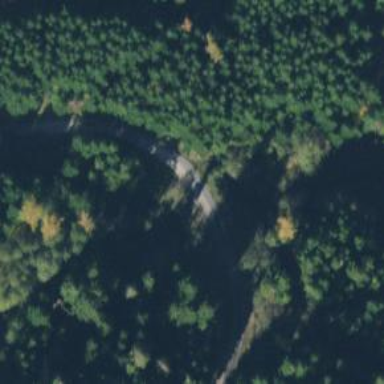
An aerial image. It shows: Unclassified road with bridge crossing abandoned railway. The road is suitable for nordic skiing with backcountry grooming.